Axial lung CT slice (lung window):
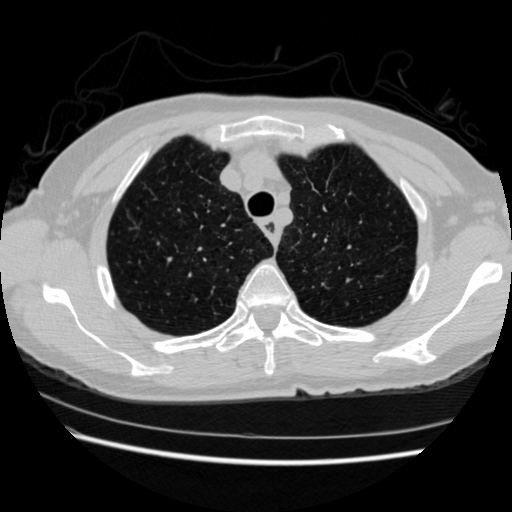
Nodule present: no